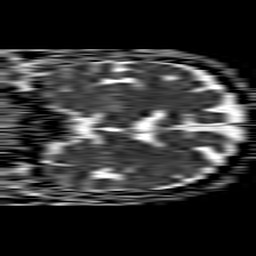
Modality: ADC
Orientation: coronal
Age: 73
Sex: male
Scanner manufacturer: philips
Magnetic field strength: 1.5 T
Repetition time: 4.6 s
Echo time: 0.08631 s